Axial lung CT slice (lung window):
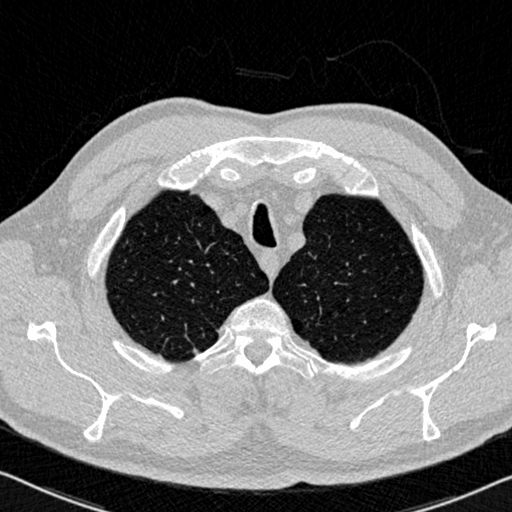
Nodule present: yes
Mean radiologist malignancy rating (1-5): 2.5